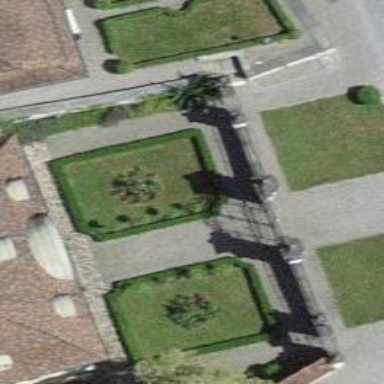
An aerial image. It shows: Gate.